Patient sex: F
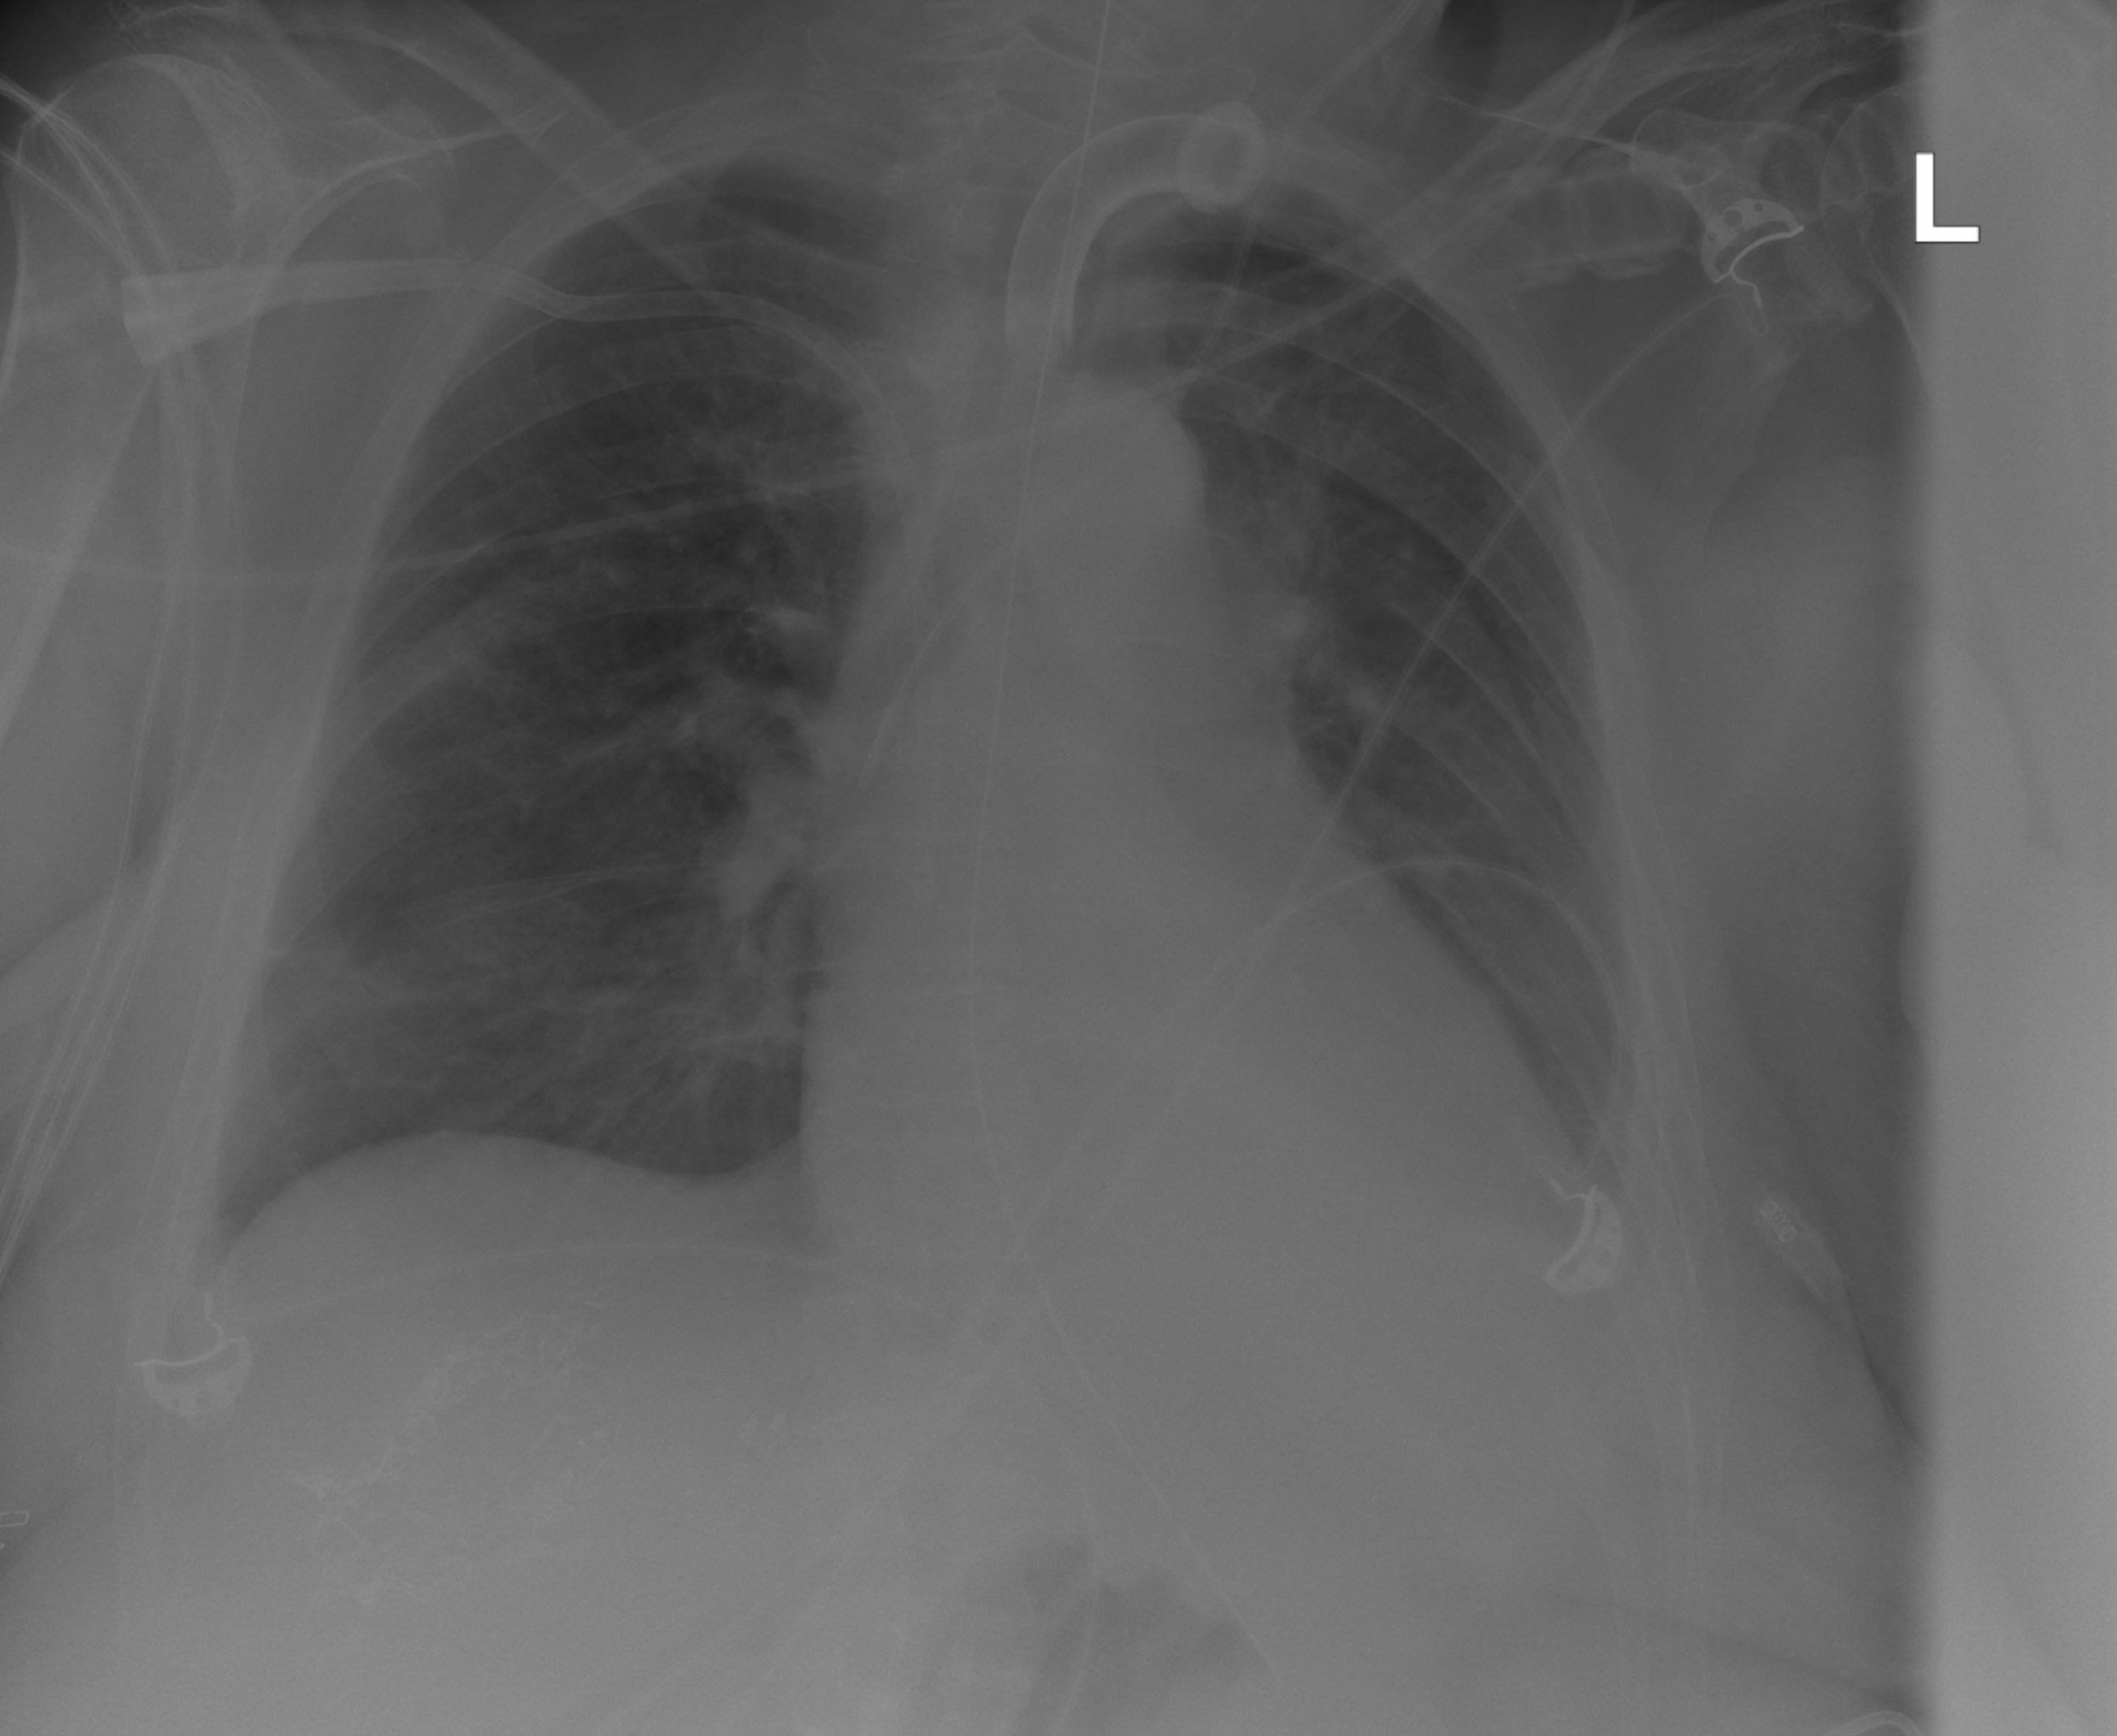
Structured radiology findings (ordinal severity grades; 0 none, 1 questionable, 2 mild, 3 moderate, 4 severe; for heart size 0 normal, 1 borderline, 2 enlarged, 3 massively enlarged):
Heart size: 0
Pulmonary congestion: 0
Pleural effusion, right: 0
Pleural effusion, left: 2
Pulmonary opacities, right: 0
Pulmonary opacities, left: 0
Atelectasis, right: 0
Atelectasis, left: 0